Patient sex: F
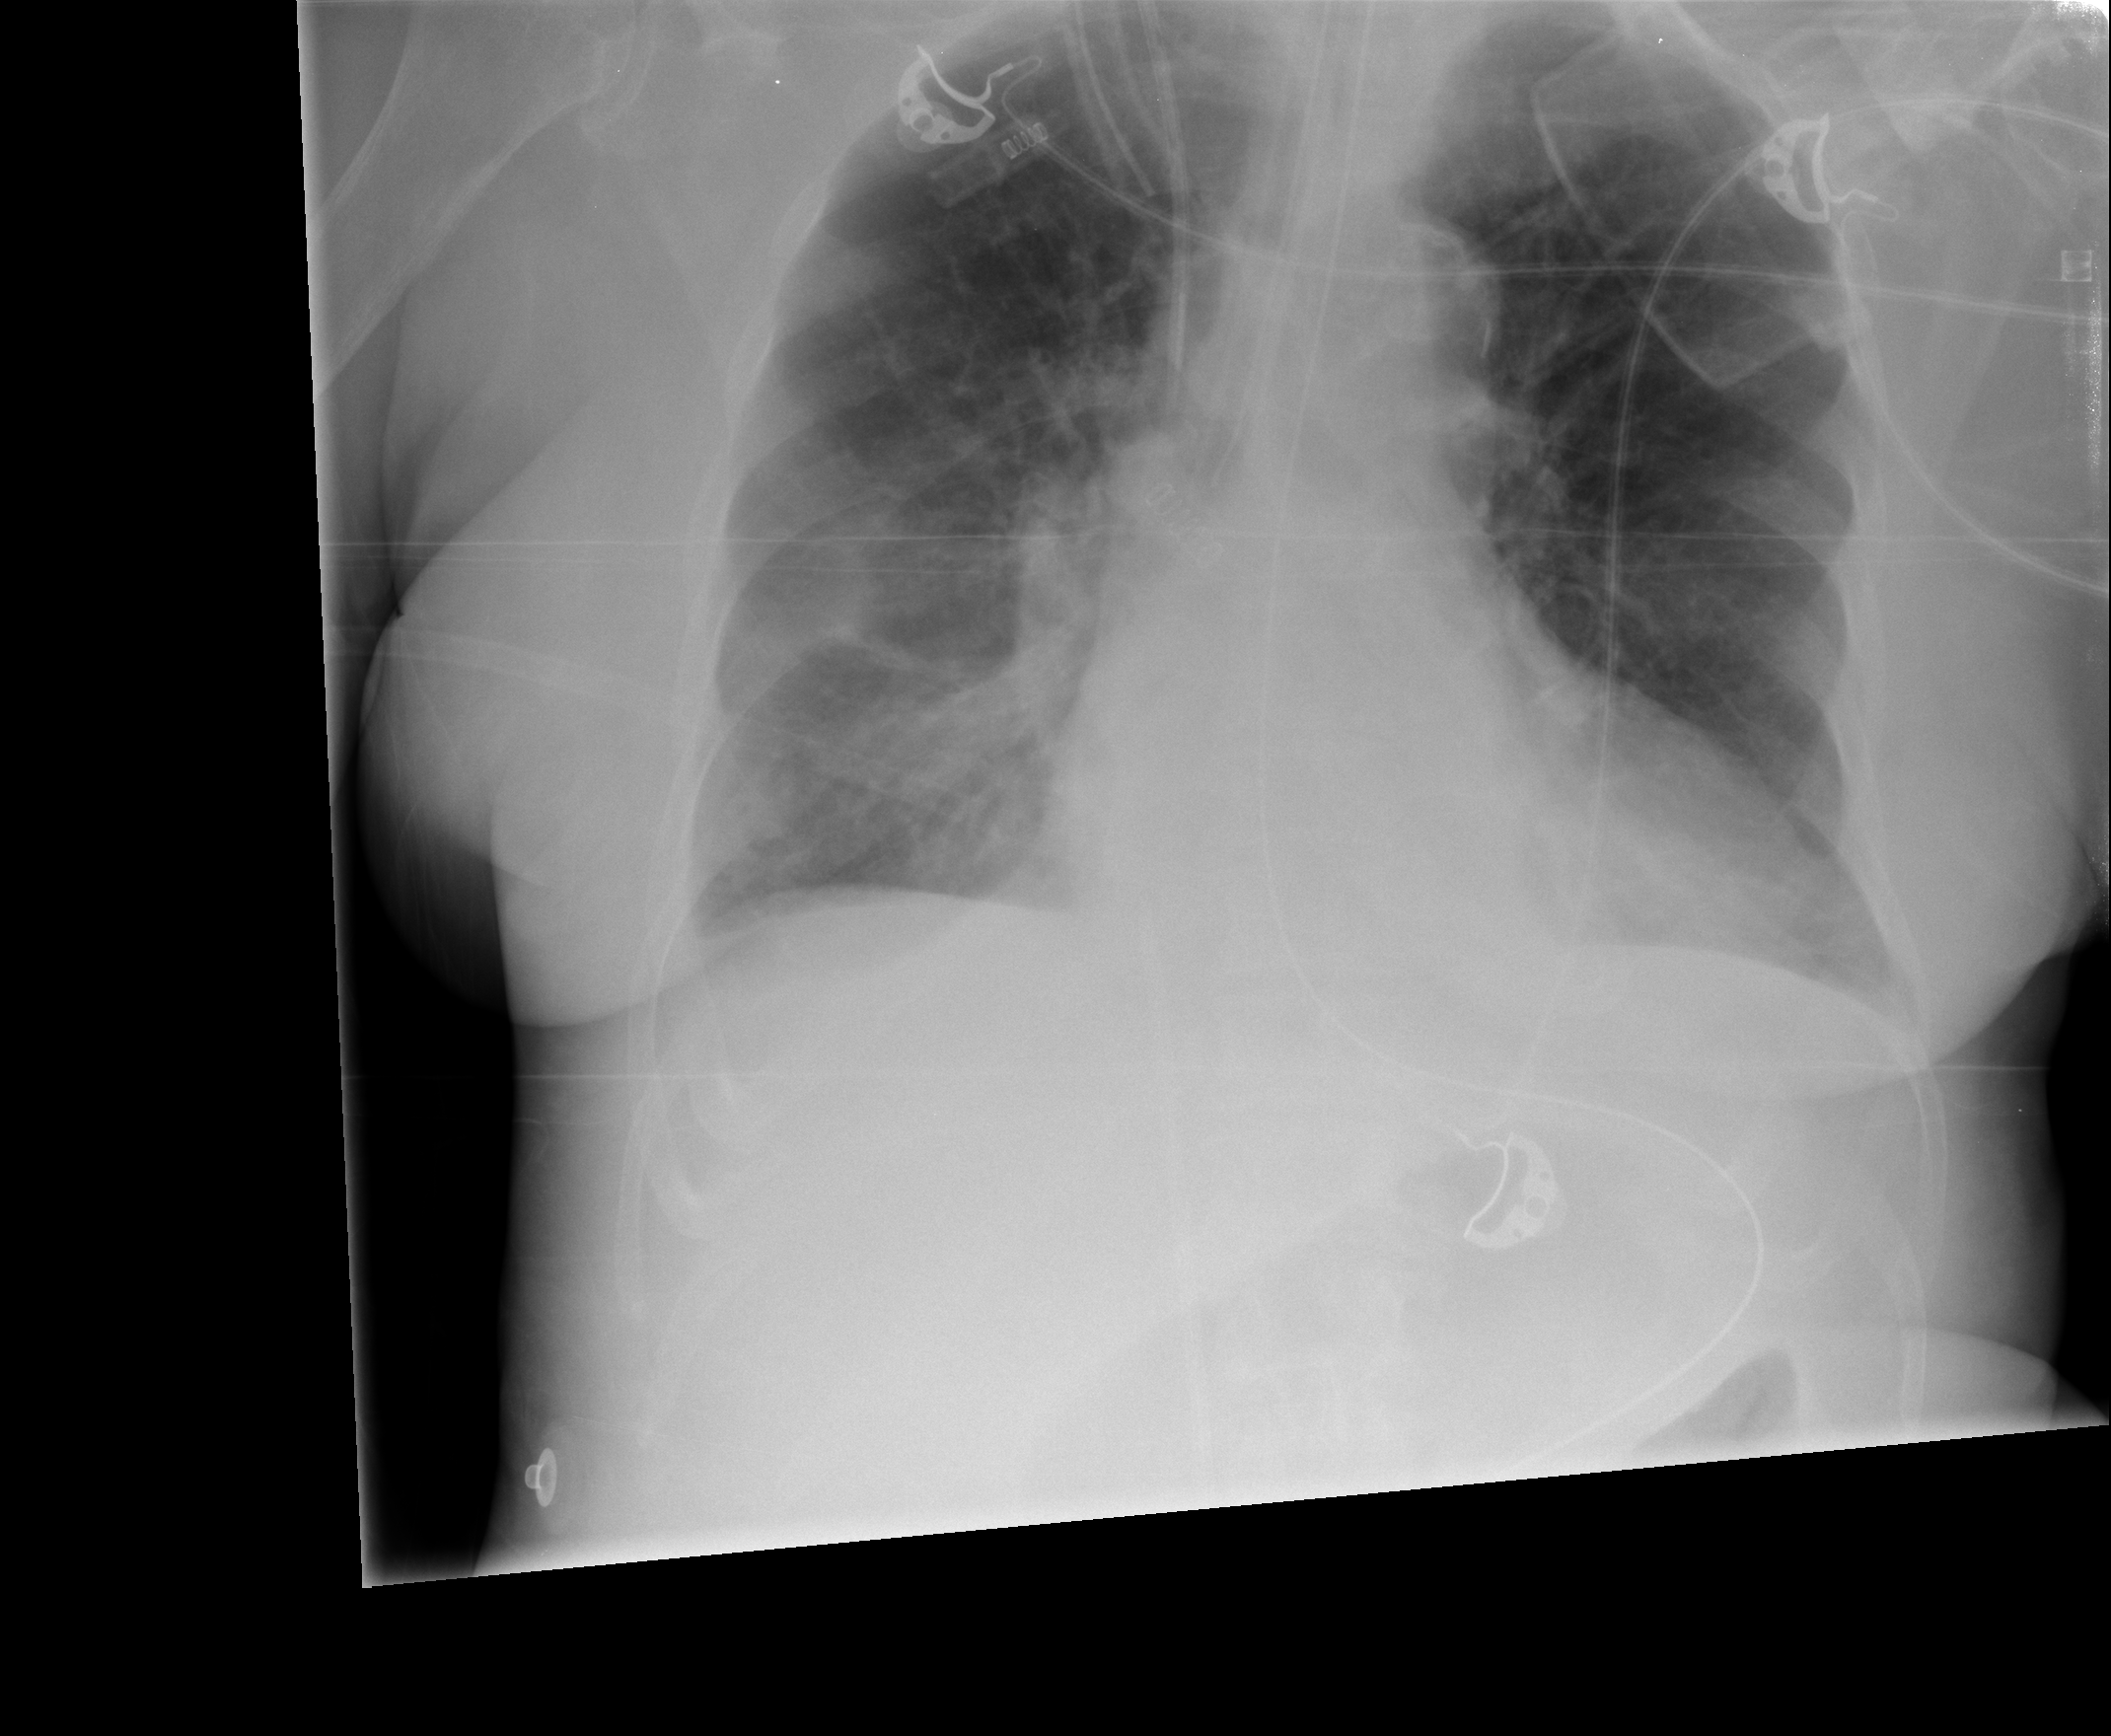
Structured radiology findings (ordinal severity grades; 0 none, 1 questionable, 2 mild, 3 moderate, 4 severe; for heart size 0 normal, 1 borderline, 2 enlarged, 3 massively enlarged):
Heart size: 1
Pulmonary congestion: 2
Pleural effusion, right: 1
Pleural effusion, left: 0
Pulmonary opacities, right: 0
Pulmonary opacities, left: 0
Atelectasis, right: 2
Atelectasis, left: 0